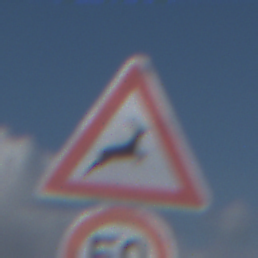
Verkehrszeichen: WildwechselLinks
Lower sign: Geschwindigkeit50
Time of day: MorningAfternoon
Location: Outdoor (Suburban)
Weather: PartlyCloudy
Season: NotSpecified
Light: Natural